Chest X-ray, PA view. Patient: 14 years old, sex F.
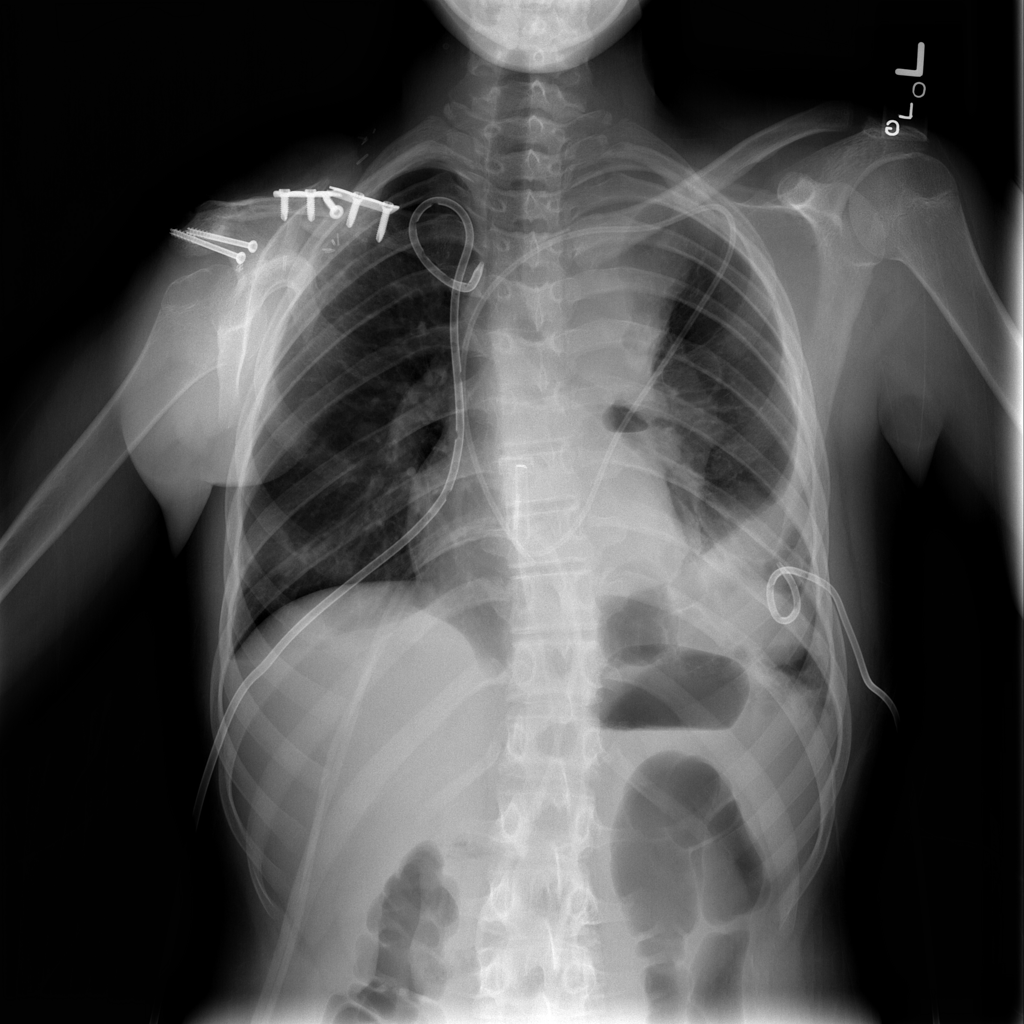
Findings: Mass, Pneumothorax